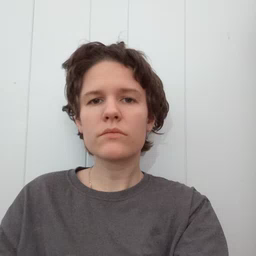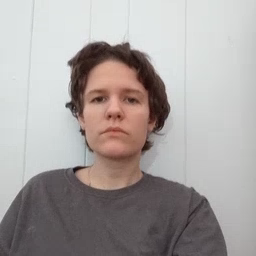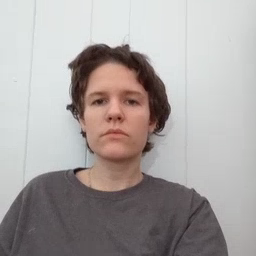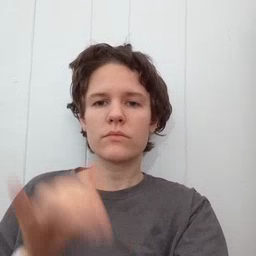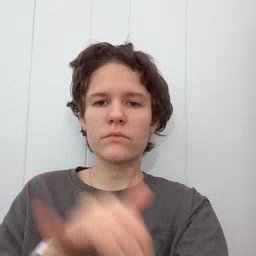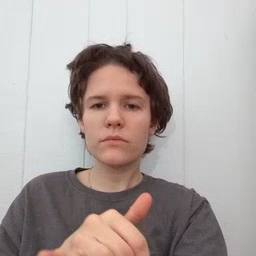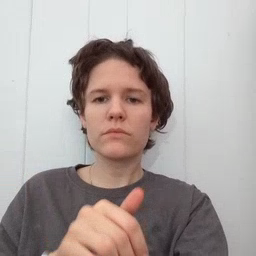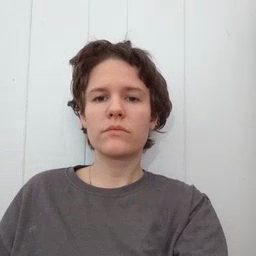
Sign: that